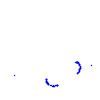
Particle: proton